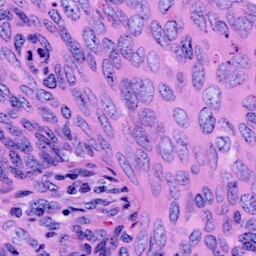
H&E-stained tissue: Cervix